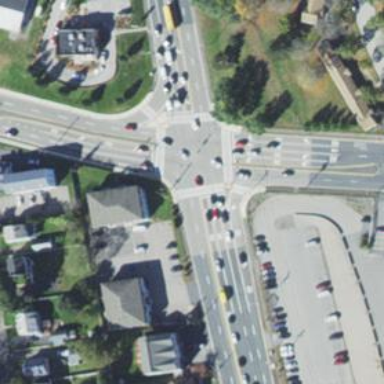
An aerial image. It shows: Footway that serves as traffic island.